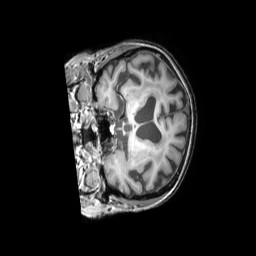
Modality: T1w
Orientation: coronal
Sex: female
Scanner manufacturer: philips
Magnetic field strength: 3 T
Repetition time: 0.009897 s
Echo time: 0.004605 s